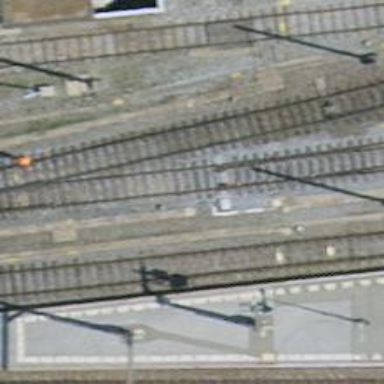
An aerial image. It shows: Railway switch.